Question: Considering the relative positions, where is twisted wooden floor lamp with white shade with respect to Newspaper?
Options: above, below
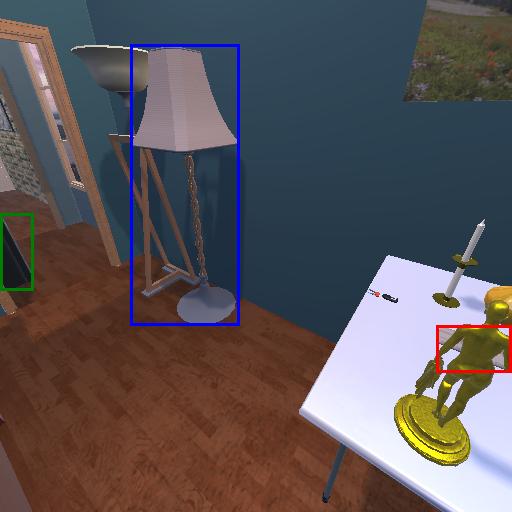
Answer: above